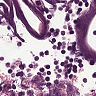
Metastatic tissue present: no